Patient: sex M, age 65
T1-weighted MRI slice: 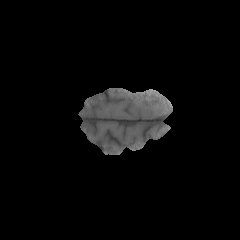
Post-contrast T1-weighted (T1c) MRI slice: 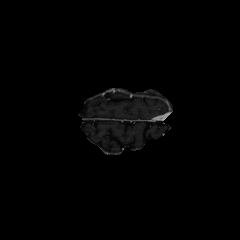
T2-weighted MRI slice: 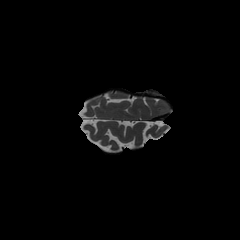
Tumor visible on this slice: no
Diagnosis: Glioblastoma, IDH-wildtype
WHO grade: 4